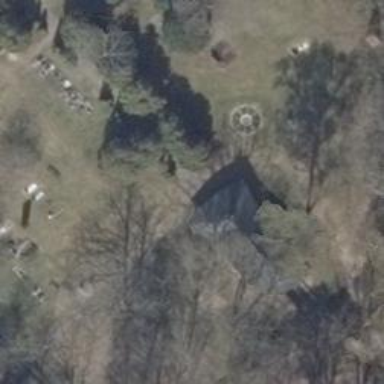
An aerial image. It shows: Chapel building.